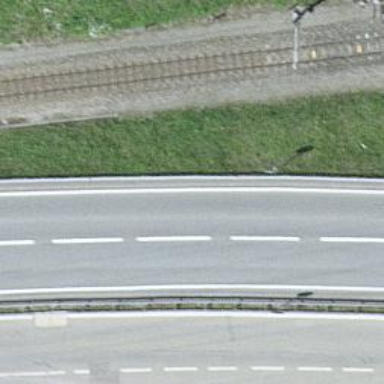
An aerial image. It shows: Primary road with asphalt surface.